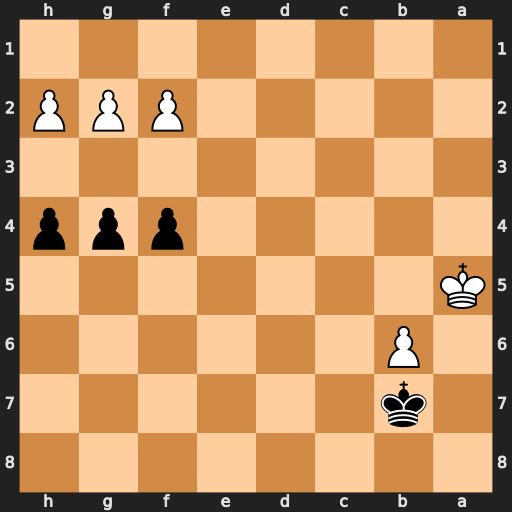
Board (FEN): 8/1k6/1P6/K7/5ppp/8/5PPP/8
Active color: b
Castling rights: -
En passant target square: -
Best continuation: g3 hxg3 f3 gxf3 h3